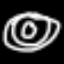
Label: donut